Question: I've the following issue: there is '<select>' option in my website, and it have 3 different logic data in one '<option>' which needs to be separated like this:

I was thinking about word-spacing, but as you can see there is some spaces in last data, so it will not work. ':after' and ':before' will be not good either. And as I know there is no way to insert '<div>' or '<span>' inside '<option>'. I was wondering is there any other ways to implement this, because currently I have only bad solution with '&nbsp;'.
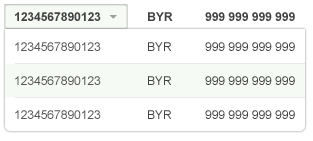
Answer: If you want to present 'option' elements in a tabular manner, as it seems, then the clumsy way of using no-break spaces a monospace font seems to be the only way.
Consider using a different approach, such as a set of radio buttons with associated labels and other texts. Then you can use a 'table' element.